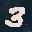
Label: 3